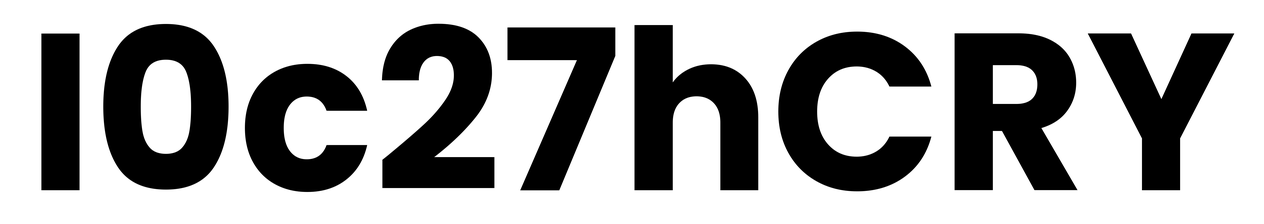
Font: Poppins-Bold